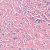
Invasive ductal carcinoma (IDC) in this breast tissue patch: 1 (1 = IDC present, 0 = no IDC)